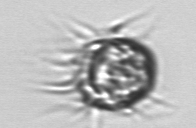
Label: Leegaardiella_ovalis